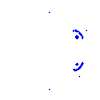
Particle: proton